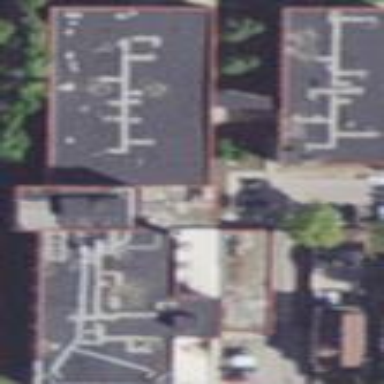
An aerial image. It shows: Historic building housing apartments.